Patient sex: M
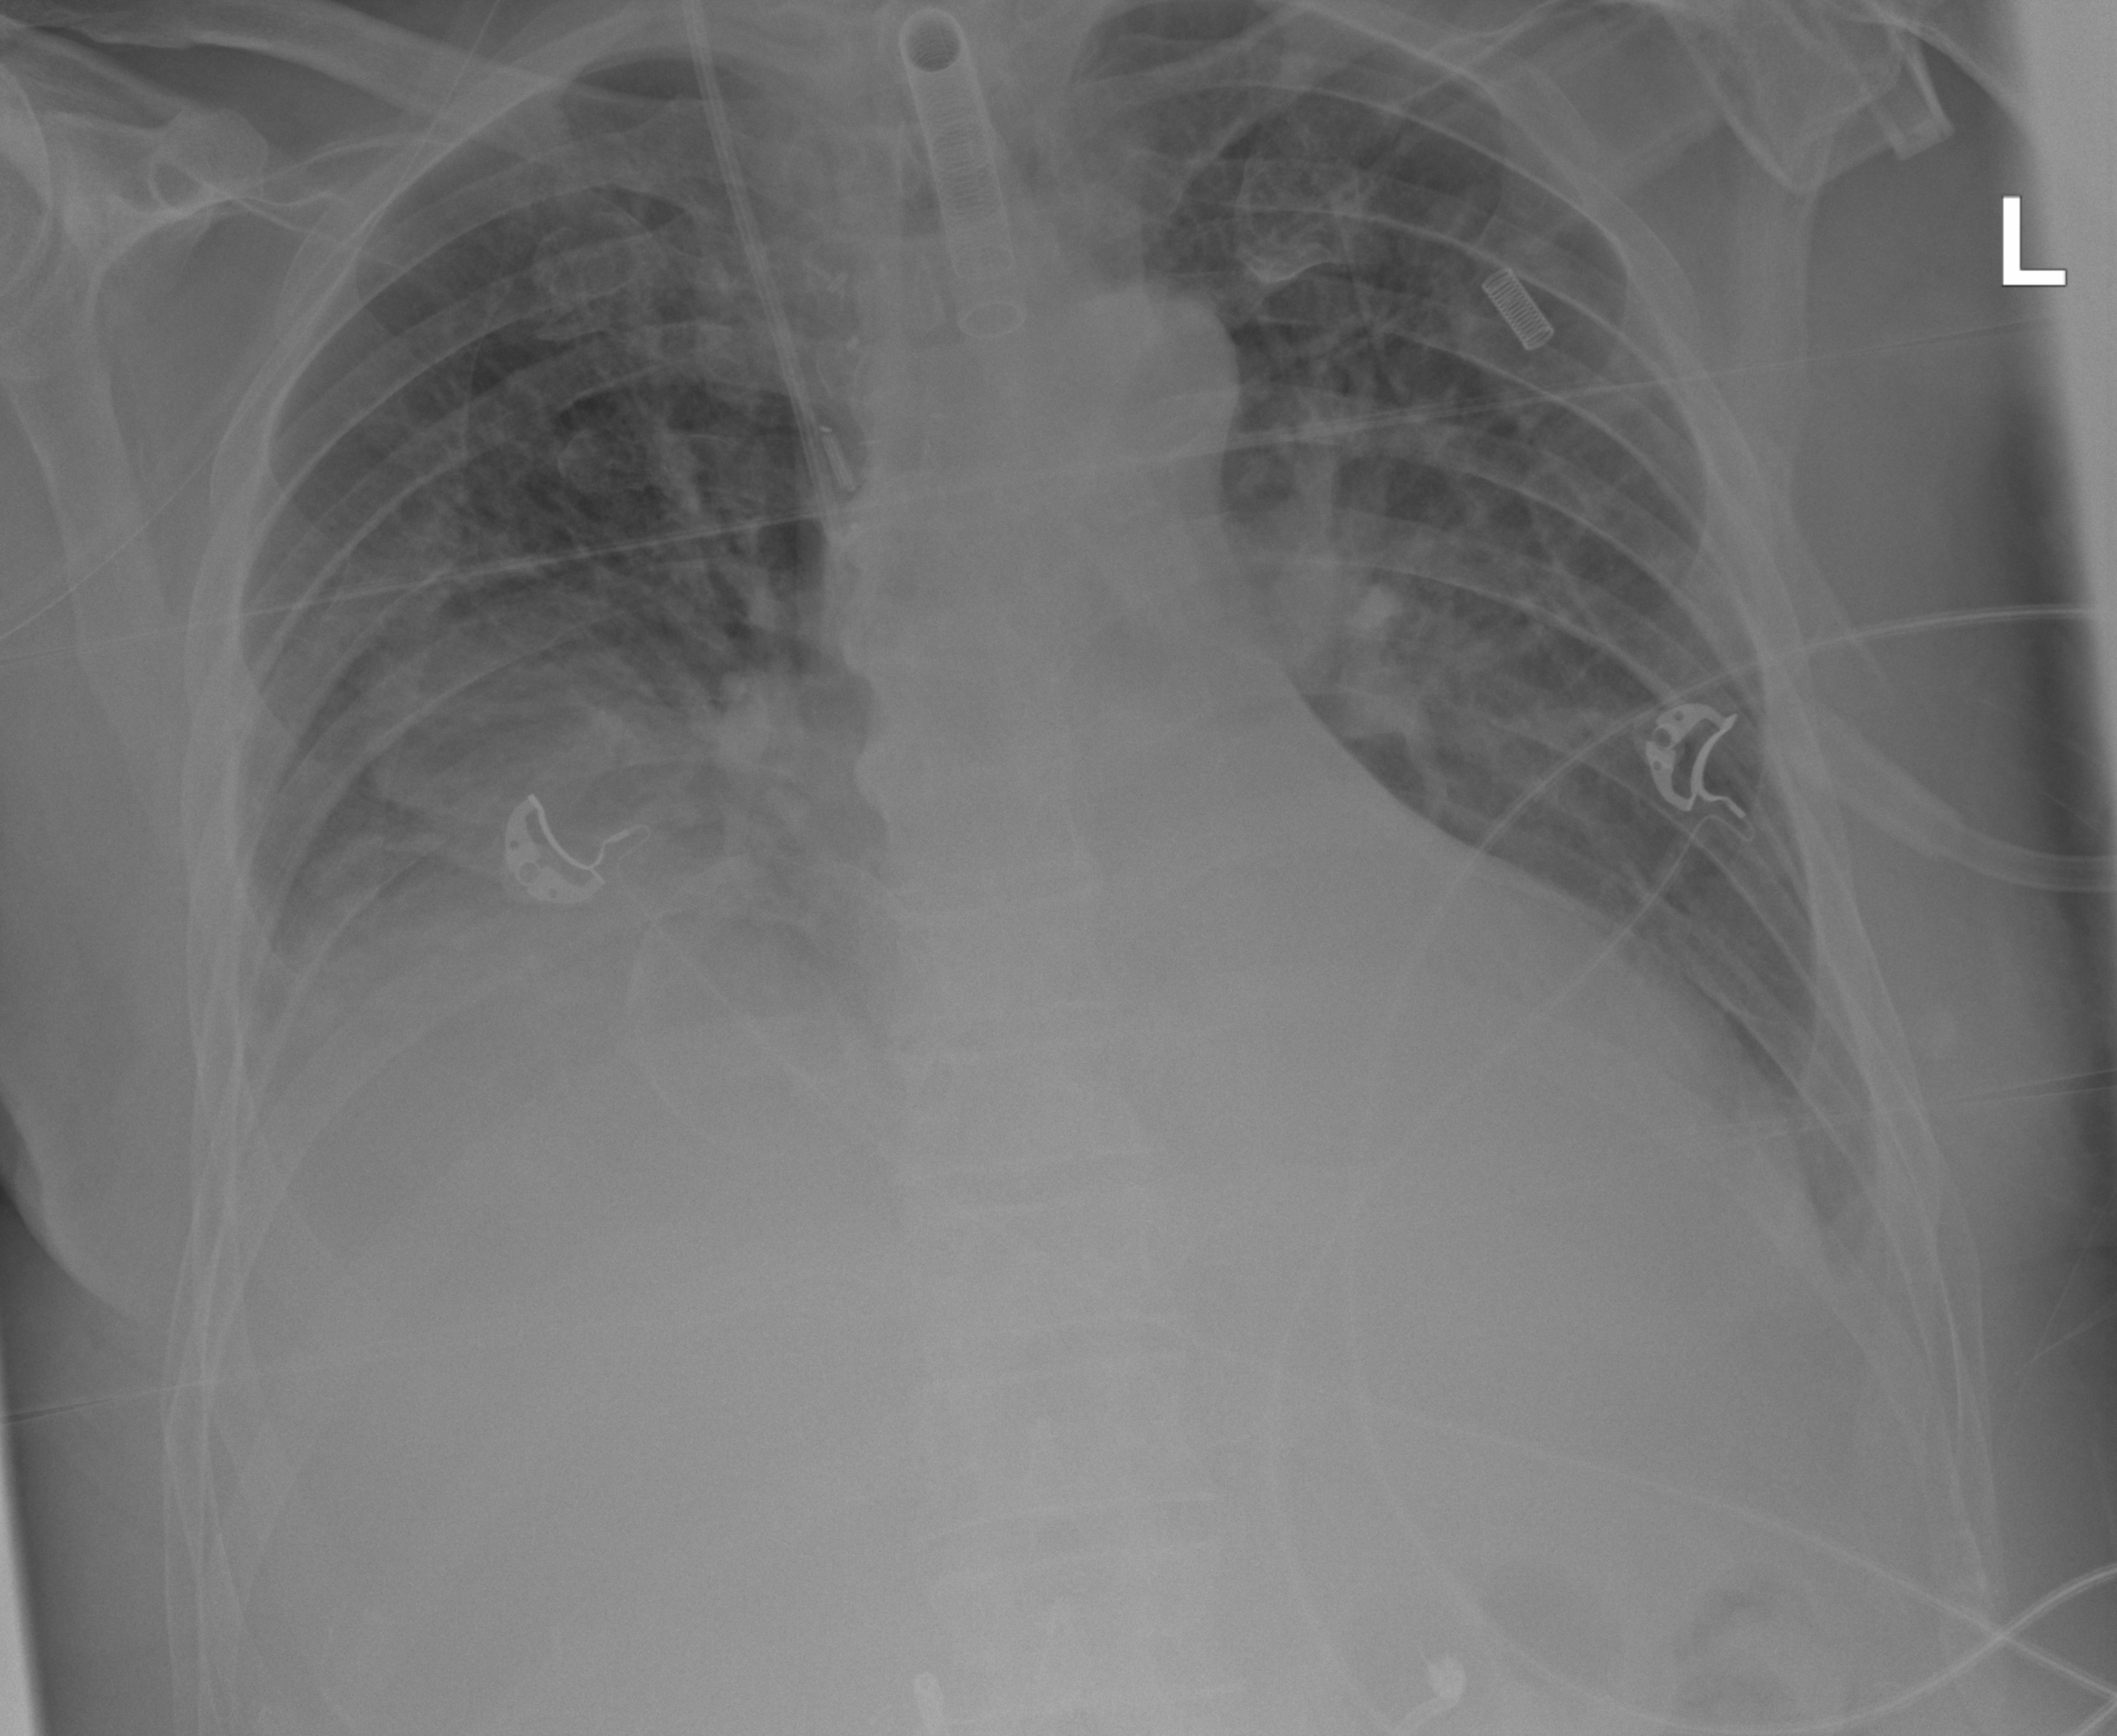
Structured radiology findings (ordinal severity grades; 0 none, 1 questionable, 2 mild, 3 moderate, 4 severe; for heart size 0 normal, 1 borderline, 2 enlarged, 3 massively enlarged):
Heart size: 1
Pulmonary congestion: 2
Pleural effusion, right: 2
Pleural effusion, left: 1
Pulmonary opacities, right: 2
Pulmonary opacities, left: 0
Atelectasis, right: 3
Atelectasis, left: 2